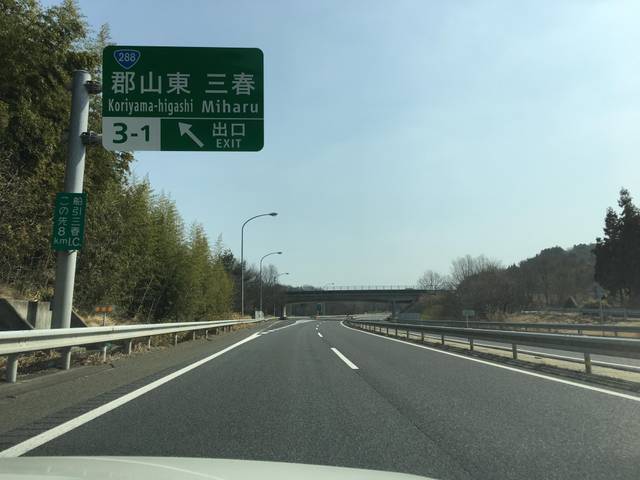
Region: Japan
Coordinates: 37.443, 140.438